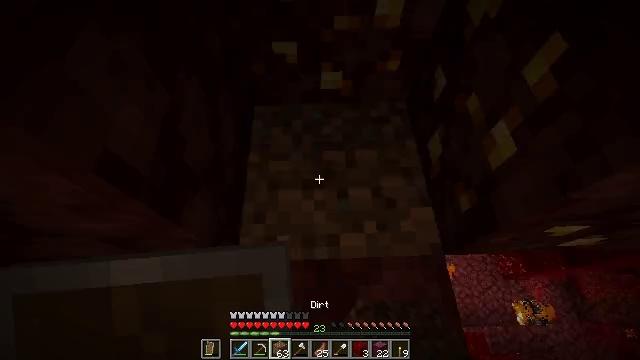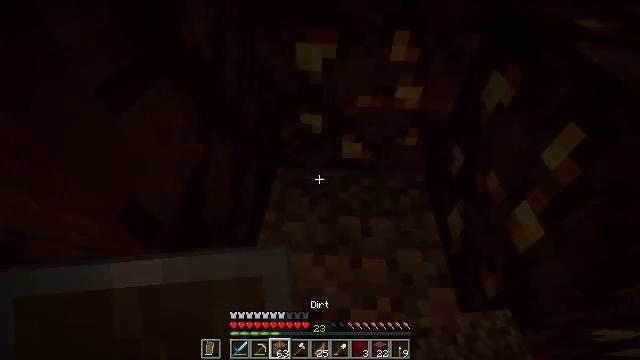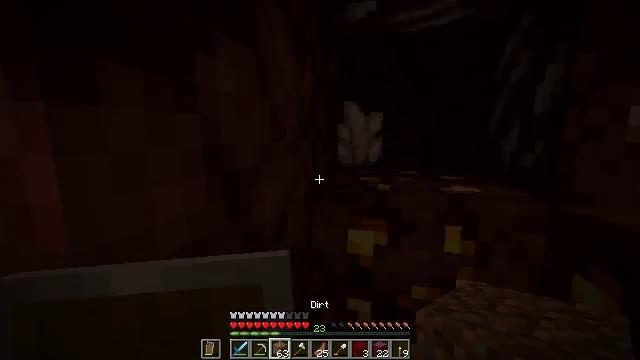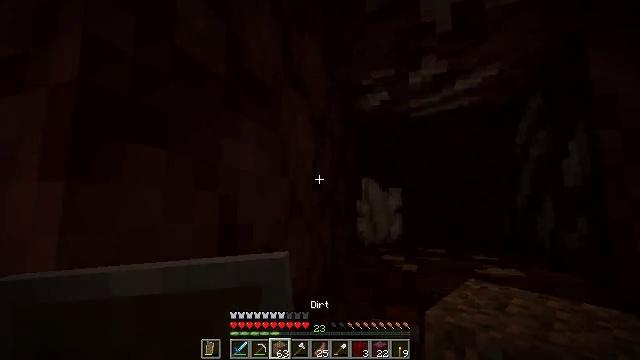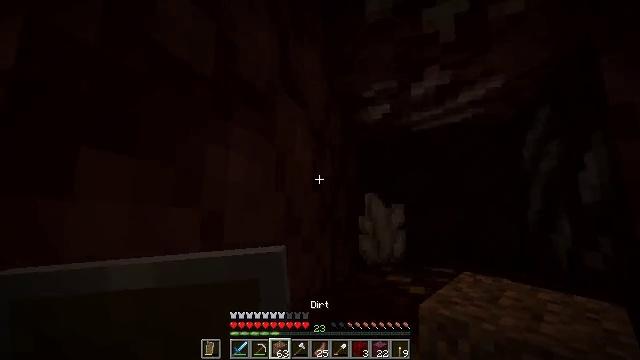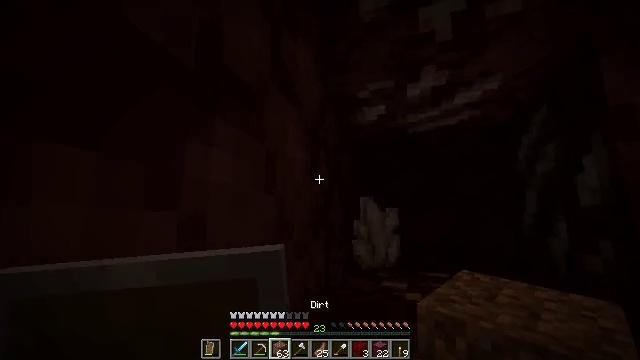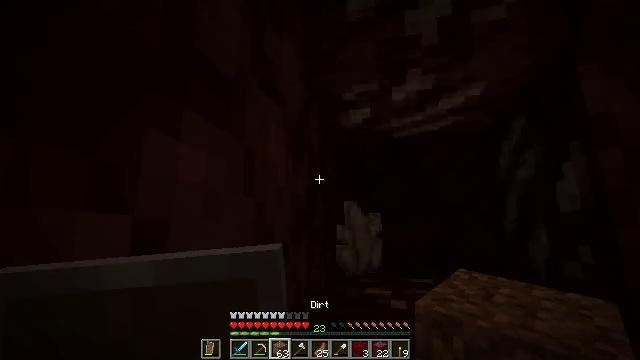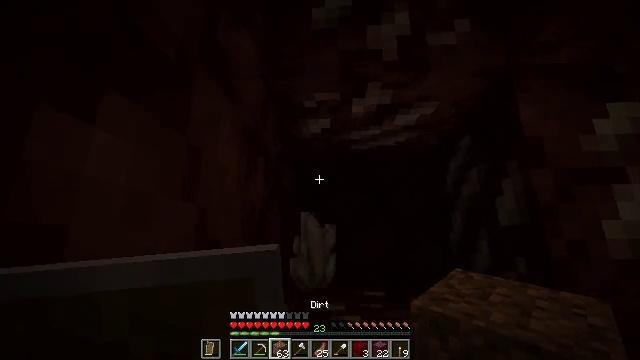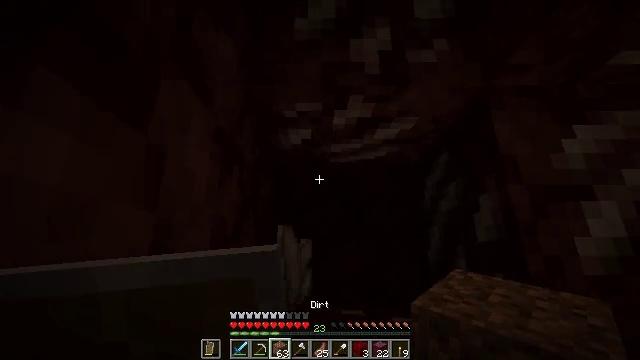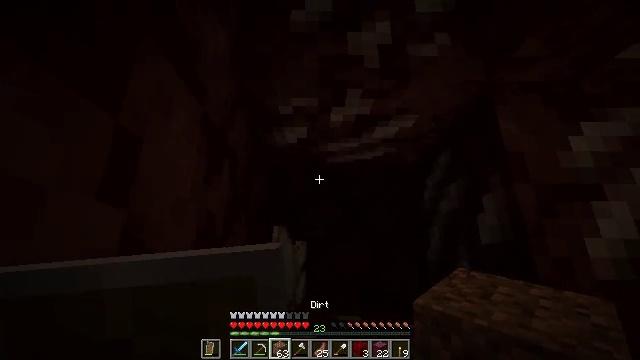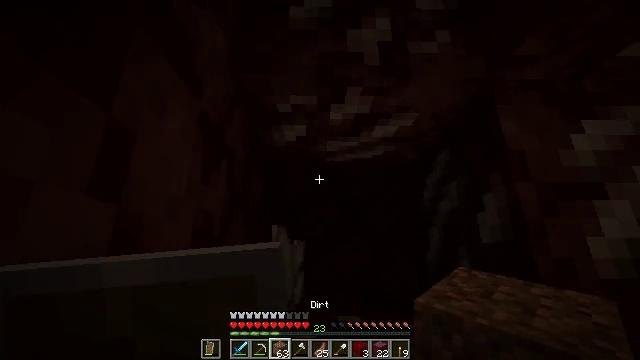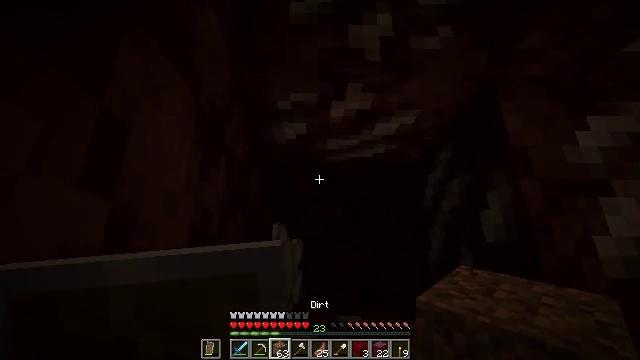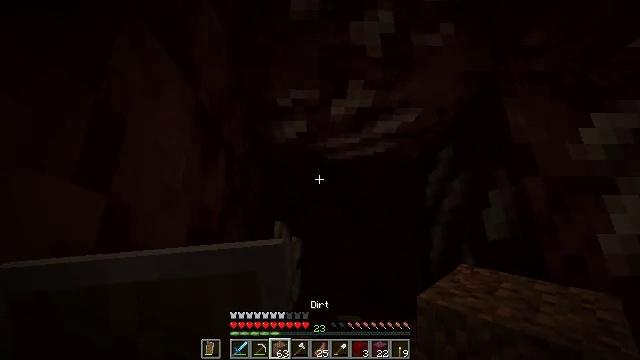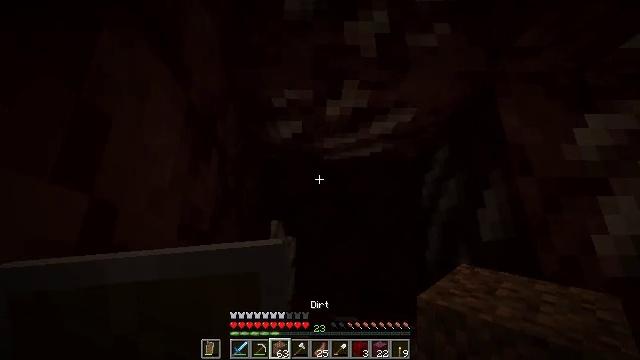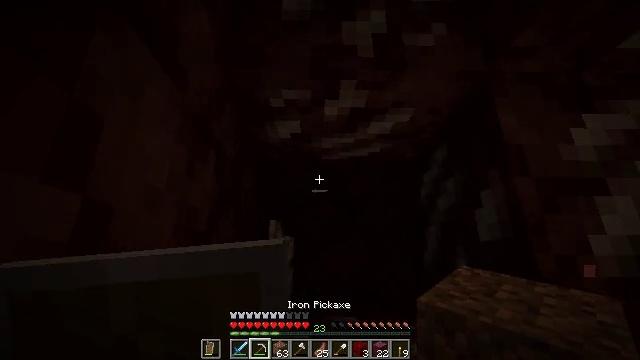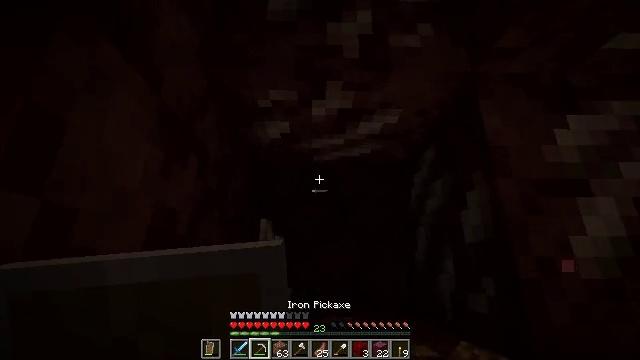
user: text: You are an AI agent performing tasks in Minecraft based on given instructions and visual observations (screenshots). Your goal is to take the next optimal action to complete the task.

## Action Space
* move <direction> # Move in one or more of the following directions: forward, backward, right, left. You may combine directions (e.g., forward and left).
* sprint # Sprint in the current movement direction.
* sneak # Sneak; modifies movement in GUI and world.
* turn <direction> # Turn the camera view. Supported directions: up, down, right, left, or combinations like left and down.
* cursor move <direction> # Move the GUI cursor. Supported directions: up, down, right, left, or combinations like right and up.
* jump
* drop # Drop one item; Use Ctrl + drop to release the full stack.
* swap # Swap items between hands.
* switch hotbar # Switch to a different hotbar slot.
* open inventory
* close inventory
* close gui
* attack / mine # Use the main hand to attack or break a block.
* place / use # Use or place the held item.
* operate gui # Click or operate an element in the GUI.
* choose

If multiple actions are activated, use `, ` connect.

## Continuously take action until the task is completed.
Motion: motion action
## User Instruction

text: Dig up the nether quartz ore.
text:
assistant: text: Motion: sneak, turn left and up
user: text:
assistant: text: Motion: move forward, sneak, turn left and up
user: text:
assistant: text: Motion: move forward, sneak, turn left and up
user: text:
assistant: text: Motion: move forward, sneak, turn up
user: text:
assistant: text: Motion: move forward, sneak, turn right
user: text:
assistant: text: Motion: move forward, sneak, turn right and up
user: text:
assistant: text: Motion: move forward, sneak, turn right and up
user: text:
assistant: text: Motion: move forward, sneak, turn right and up
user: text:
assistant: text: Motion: sneak
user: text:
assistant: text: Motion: sneak
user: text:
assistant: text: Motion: sneak
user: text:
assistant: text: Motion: sneak
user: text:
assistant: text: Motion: move right, sneak
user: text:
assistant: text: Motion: move right, sneak
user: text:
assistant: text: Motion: move right, sneak
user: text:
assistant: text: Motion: move right, sneak
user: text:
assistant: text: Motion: sneak
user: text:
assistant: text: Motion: sneak, turn up
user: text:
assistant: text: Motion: sneak, turn up
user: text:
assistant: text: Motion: sneak
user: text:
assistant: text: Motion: move forward, sneak
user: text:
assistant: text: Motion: move forward, sneak
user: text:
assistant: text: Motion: move forward, sneak
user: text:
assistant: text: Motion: move forward, sneak
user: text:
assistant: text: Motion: move forward, sneak
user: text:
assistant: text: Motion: move forward, sneak
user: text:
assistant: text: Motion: move forward, sneak
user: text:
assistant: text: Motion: sneak
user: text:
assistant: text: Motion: sneak
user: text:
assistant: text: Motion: sneak, turn up